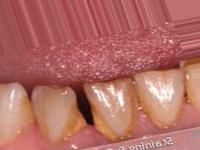
Condition: Tooth Discoloration